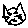
Label: cat